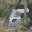
Label: 5